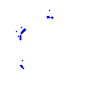
Particle: proton